Question: All -
I am trying to set public property in VM based on the current item in Observable collection (which is also in VM). So essentially - I want to set shadecolor as Blue or Pink based on the row I am (see sample code below). Also see image of what the end result will look like.
Can somebody please suggest - how I can achieve this - am really stuck with this problem
See sample code below:
Model.cs
'''
public class Model
{
public Employee empdetails { get; set; }
}
public class Employee
{
public string fname { get; set; }
public string lname { get; set; }
public Enum gender { get; set; }
}
public enum gender
{
Male,
Female
}
'''
ViewModel.cs
'''
public class ViewModel
{
public ObservableCollection<Model> employees {get; set;}
public myCommand NextCommand { get; set; }
private Color _shadecolor;
public Color shadecolor
{
get
{
return _shadecolor;
}
set
{
_shadecolor = value;
}
}
public ViewModel()
{
employees = new ObservableCollection<Model>()
{
#region Populating Emp 1
new Model()
{
empdetails = new Employee()
{
fname = "John",
lname = "Smith",
gender = gender.Male
}
},
#endregion
#region Populating Emp 2
new Model()
{
empdetails = new Employee()
{
fname = "Robert",
lname = "Ally",
gender = gender.Female
}
},
#endregion
};
NextCommand = new myCommand(myNextCommandExecute, myCanNextCommandExecute);
}
private void myNextCommandExecute(object parameter)
{
}
private bool myCanNextCommandExecute(object parameter)
{
return true;
}
}
'''
View.xaml
'''
<Window x:Class="WpfApplication1.View"
xmlns="http://schemas.microsoft.com/winfx/2006/xaml/presentation"
xmlns:x="http://schemas.microsoft.com/winfx/2006/xaml"
Title="View" Height="500" Width="500" WindowStyle="None" AllowsTransparency="True" Background="Transparent">
<Border VerticalAlignment="Top" HorizontalAlignment="Left" BorderBrush="Silver" BorderThickness="2" CornerRadius="15">
<Border.Background>
<LinearGradientBrush StartPoint="0.5,0" EndPoint="0.511,0.957">
<GradientStop Color="LightGray" Offset="0.55" />
<GradientStop Color="{Binding shadecolor}" Offset="1.3" />
</LinearGradientBrush>
</Border.Background>
<Grid Width="300" Height="300" Margin="3">
<StackPanel VerticalAlignment="Top" >
<TextBlock Text="{Binding Path=employees/empdetails.fname}" />
<Button Command="{Binding NextCommand}" Content="Next" Width="100"></Button>
</StackPanel>
</Grid>
</Border>
</Window>
'''

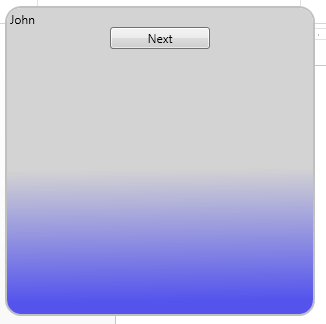
Answer: I believe what you want is to bind SelectedItem={Binding SelectedItem} where Selected item is on the view model as well, exposed as an observable property.
'''
public Model SelectedItem
{
...
}
'''
I'm not totally sure what you are trying to achieve here though as you don't have anything in your XAML deriving from Selector, therefore there is no concept of a selected item here.